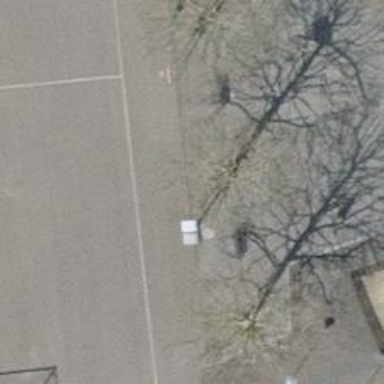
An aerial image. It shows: Black bench.